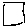
Label: square